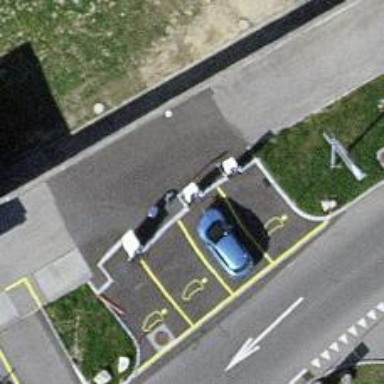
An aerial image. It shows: Charging station.